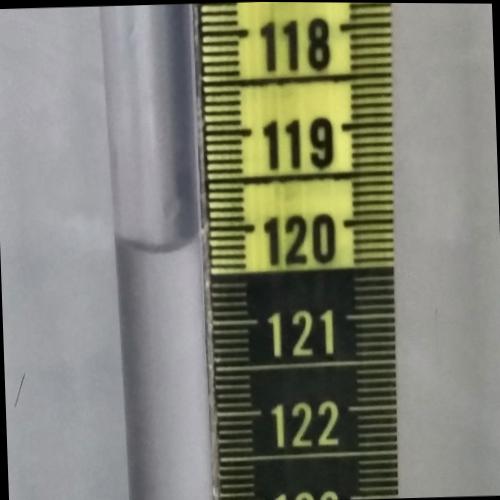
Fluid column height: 120.2 cm